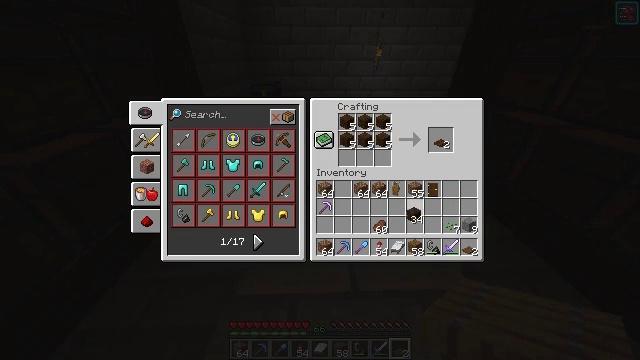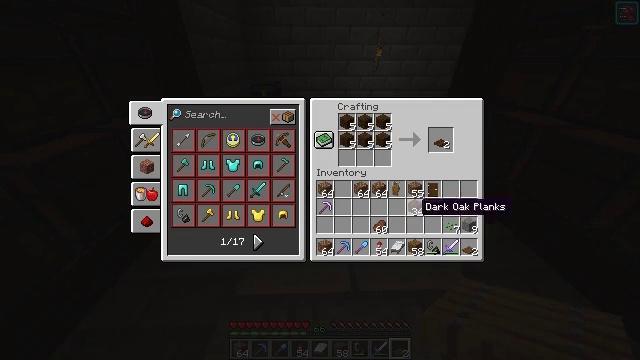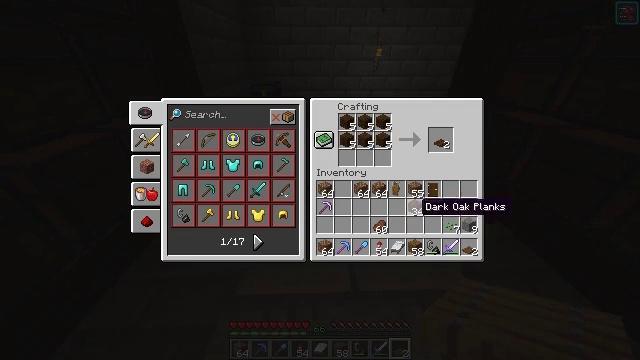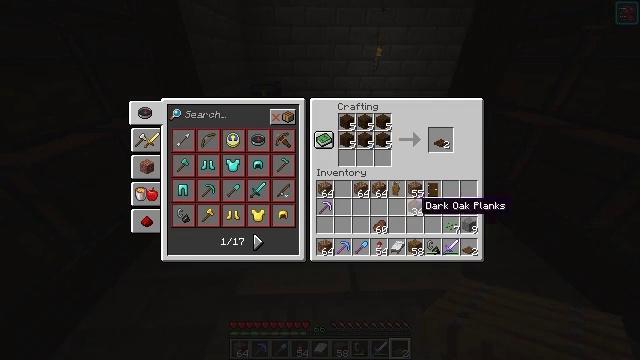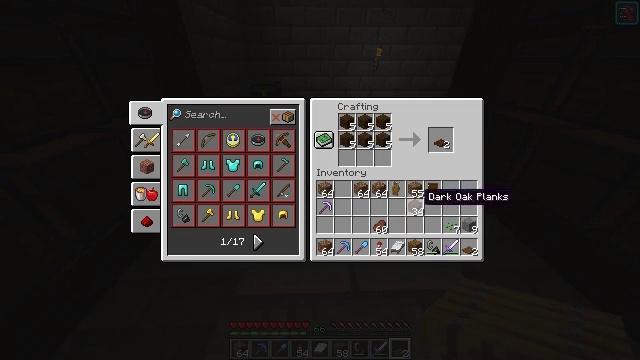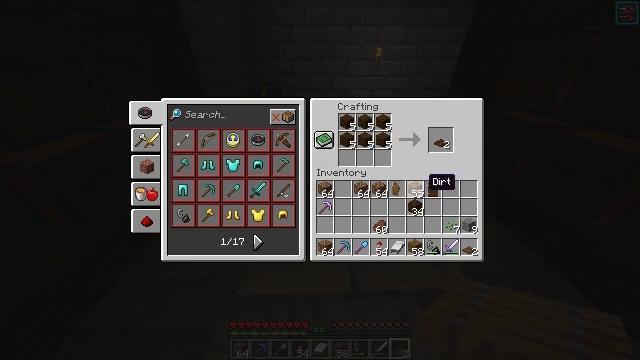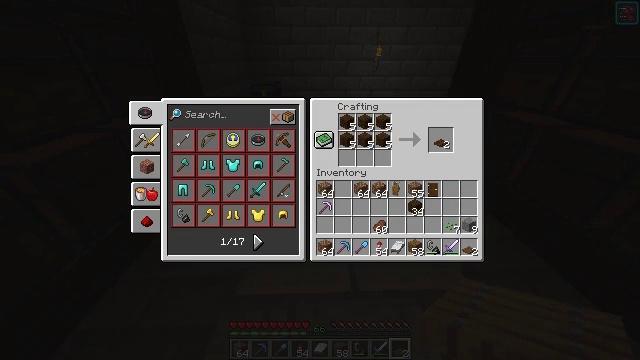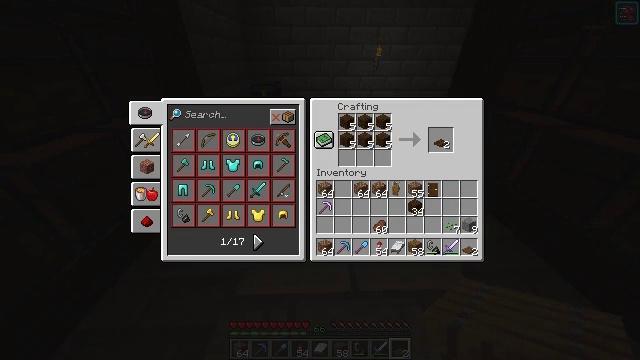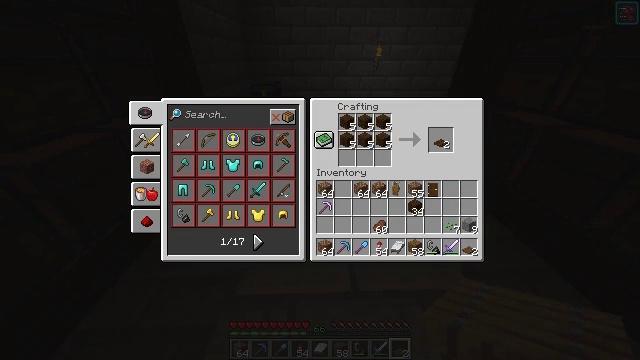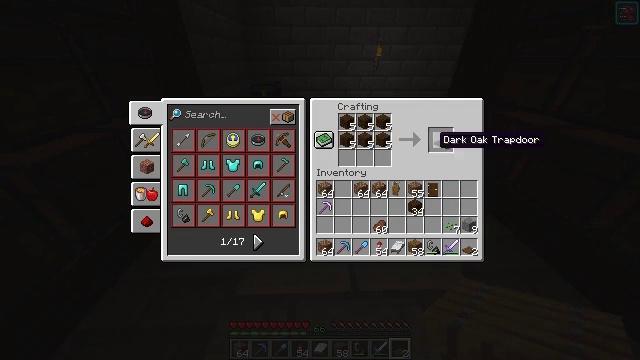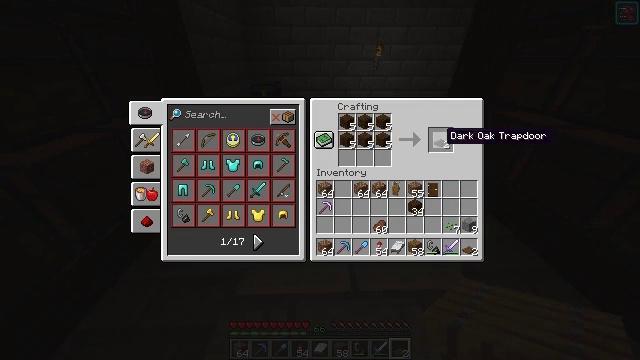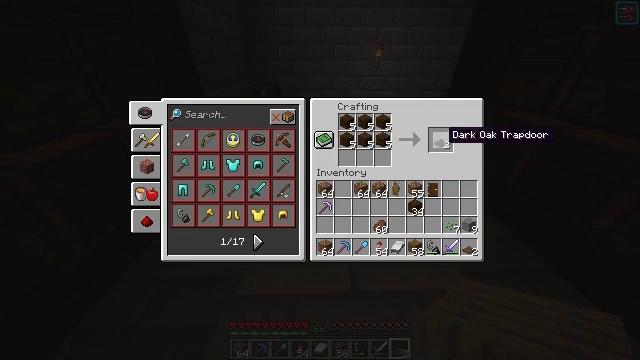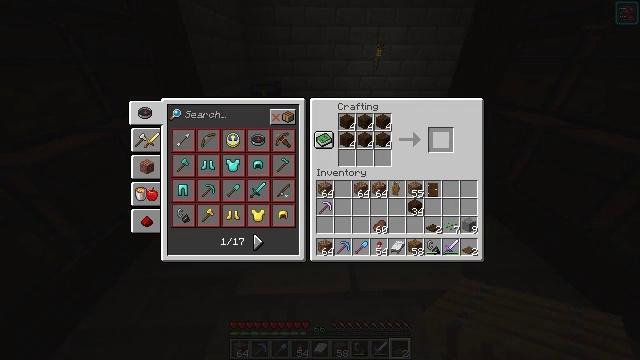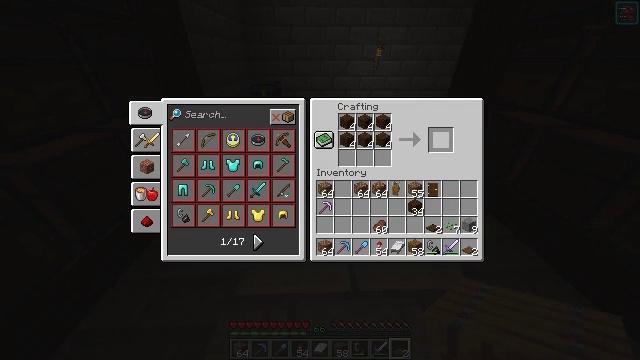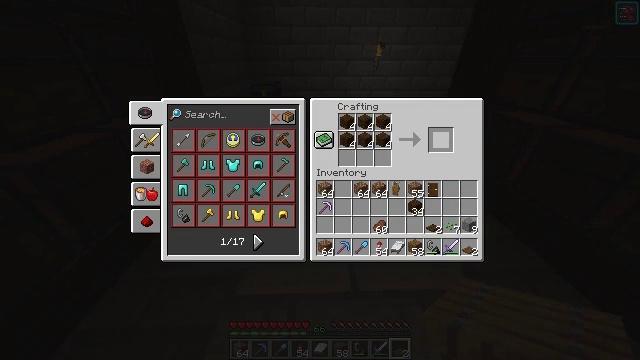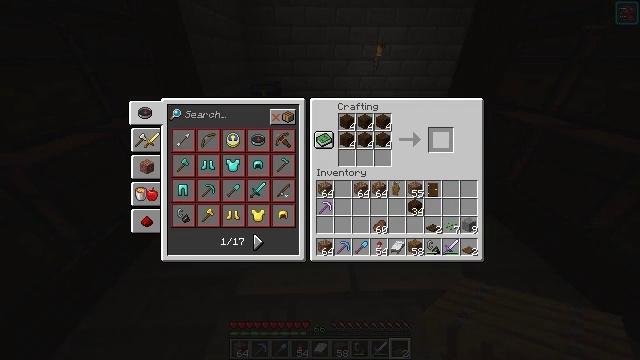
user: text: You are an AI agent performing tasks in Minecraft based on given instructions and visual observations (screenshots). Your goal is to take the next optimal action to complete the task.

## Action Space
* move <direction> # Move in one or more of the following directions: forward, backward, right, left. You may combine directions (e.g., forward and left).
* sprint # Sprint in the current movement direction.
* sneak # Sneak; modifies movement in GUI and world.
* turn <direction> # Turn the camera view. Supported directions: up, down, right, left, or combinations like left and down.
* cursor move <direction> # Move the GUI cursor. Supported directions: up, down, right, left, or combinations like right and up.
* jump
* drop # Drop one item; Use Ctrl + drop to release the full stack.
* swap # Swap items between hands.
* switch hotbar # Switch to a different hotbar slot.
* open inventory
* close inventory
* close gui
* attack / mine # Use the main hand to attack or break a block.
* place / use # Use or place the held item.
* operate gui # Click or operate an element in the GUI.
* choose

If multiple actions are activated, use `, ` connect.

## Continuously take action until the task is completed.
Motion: motion action
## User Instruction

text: Put dark oak planks in the grid to craft a dark oak trapdoor.
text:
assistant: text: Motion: no_op
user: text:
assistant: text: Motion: no_op
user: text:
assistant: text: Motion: no_op
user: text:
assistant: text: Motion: cursor move up
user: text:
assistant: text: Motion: cursor move up
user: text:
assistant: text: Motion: cursor move up
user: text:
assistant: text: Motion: cursor move up
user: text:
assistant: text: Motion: no_op
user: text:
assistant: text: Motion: no_op
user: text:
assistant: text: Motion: sneak, cursor move right
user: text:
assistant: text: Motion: sneak
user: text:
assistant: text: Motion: sneak, choose
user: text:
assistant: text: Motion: sneak, choose
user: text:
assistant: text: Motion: sneak
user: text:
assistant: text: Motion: sneak
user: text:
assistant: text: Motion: sneak
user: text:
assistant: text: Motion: sneak
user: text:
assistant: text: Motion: sneak
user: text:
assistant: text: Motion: sneak
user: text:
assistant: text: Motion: no_op
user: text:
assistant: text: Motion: no_op
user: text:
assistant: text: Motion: no_op
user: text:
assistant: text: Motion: no_op
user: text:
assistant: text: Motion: no_op
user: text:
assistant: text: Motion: no_op
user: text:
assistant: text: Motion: no_op
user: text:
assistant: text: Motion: no_op
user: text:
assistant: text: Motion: no_op
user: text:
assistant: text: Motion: no_op
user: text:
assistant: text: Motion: no_op